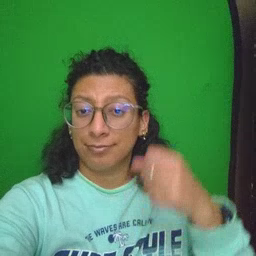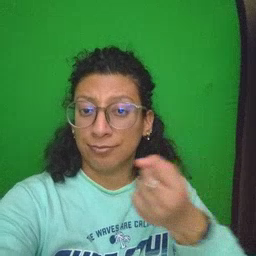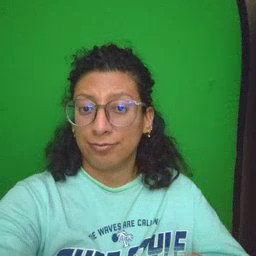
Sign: drawer